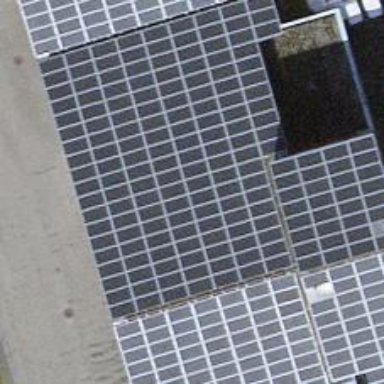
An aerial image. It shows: Solar power generator utilizing photovoltaic technology with solar photovoltaic panels.